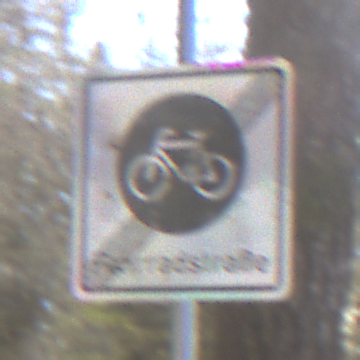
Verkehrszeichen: EndeFahrradstrasse
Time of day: MorningAfternoon
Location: Outdoor (Nature)
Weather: Clear
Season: Winter
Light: Natural